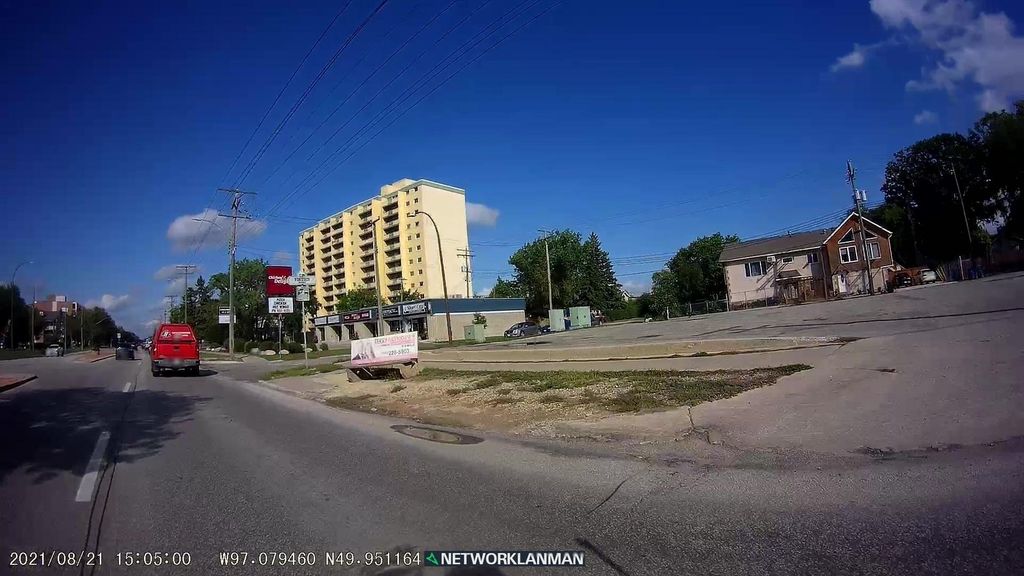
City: winnipeg